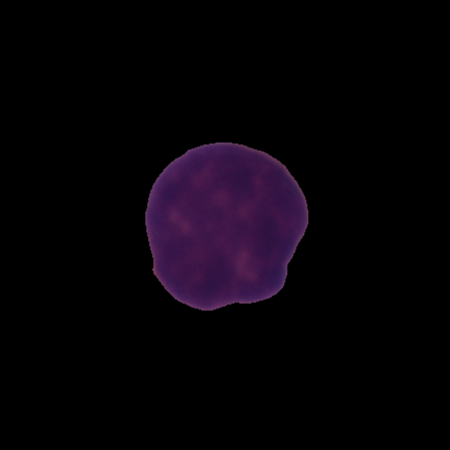
Label: healthy